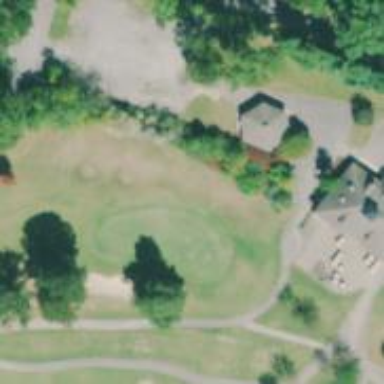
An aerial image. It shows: View of golf hole.